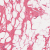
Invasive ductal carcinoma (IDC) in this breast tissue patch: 0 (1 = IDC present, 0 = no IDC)